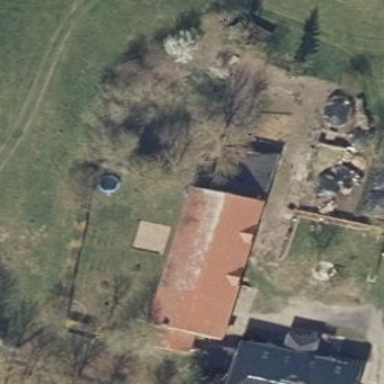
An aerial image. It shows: Building with gabled roof.